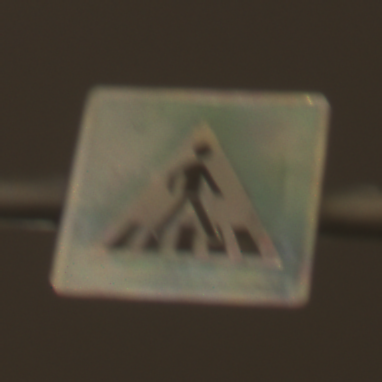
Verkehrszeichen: FussgaengerueberwegLinks
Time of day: Night
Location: Outdoor (Urban)
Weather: Overcast
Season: NotSpecified
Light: Artificial